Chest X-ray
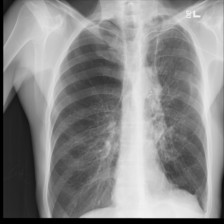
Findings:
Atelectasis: negative
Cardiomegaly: negative
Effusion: negative
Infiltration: negative
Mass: negative
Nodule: negative
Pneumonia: negative
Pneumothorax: positive
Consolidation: negative
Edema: negative
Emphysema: negative
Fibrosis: negative
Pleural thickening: negative
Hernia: negative